Interaction volume radius: 5 \u00c5
Interaction volume height: 45 \u00c5
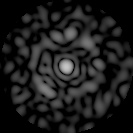
Disorder parameter: 0.8265